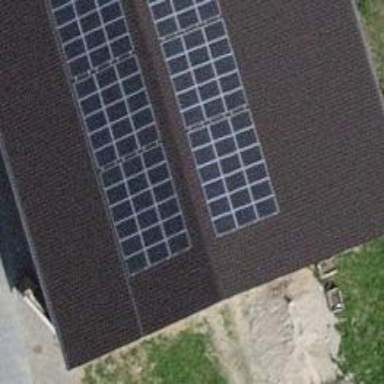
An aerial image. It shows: Solar power generator.